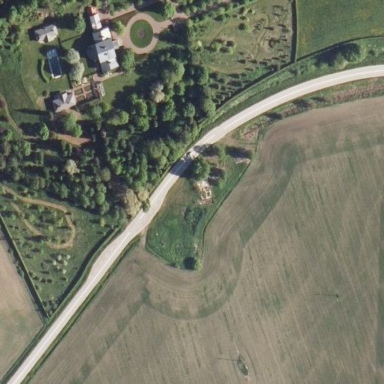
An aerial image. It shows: Farmyard area.